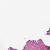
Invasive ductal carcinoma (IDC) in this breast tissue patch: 0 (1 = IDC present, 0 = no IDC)